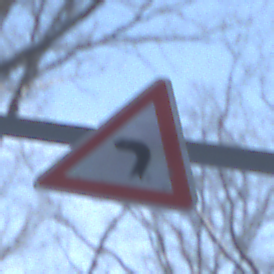
Verkehrszeichen: KurveLinks
Umgebung: Outdoor, Nature
Tageszeit: MorningAfternoon
Wetter: Clear
Licht: Natural
Jahreszeit: Winter
Kontrast: LowContrast